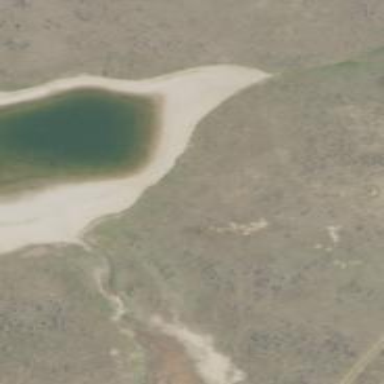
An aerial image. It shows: Reservoir area.